Question: I know this question has been asked before, but I'm having some difficulty getting it to work in IE9. I have an html page with 3 forms in it (since each form contains a request to a different resource on a website). The html looks like this:
'''
<form action="/SomeController1/Action" method="get"><button name="action" value="someValue">Request the first thing</button></form>
<form action="/SomeController2/Action" method="get"><button name="action" value="someValue">Request the second thing</button></form>
<form action="/SomeController3/Action" method="get"><button name="action" value="someValue">Request the third thing</button></form>
'''
I'm trying to disable the blue glow that is showing up on all three buttons when the page loads. I think it looks really confusing...
The solution that I'm trying to implement, which doesn't seem to be working, is:
'''
button
{
outline-width: 0px;
outline: none;
}
'''
At any rate, the glow doesn't appear in Firefox or Chrome, it just seems to be appearing in IE. I suppose I could just use one form and put 3 buttons in it, but this seems a bit more like a workaround rather than a solution. Is there any way to do this using CSS or javascript? Any help will be appreciated!
Thanks!
- Here's an image of the problem:

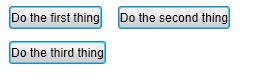
Answer: > I was just hoping to get rid of the blue color.
You can't just get rid of it, because Internet Explorer uses the native buttons, from your system theme. Take a look at any system dialog box with a button, for example when you change your wallpaper.
You can only remove the blue inner glow if you're willing to style a decent looking button yourself, starting with setting a 'border'/'background' (which disables using the native style).